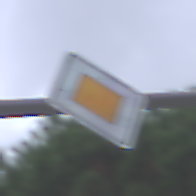
Verkehrszeichen: Vorfahrtsstrasse
Umgebung: Outdoor, Urban
Tageszeit: MorningAfternoon
Wetter: Overcast
Licht: Natural
Jahreszeit: NotSpecified
Kontrast: LowContrast